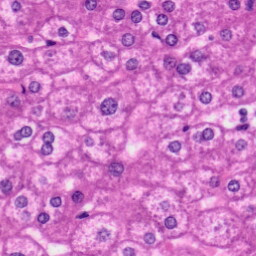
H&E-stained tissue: Liver